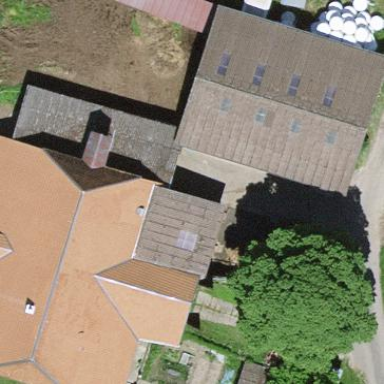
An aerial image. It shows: Farmyard area.